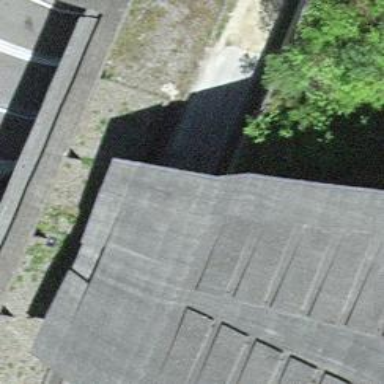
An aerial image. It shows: Asphalt track with grade1 track type. This track passes through building tunnel.